Interaction volume radius: 5 \u00c5
Interaction volume height: 10 \u00c5
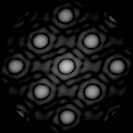
Disorder parameter: 0.01971